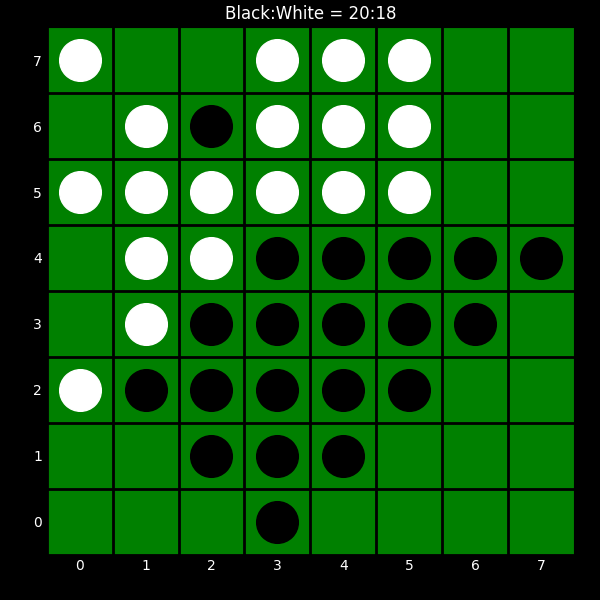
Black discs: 20
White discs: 18